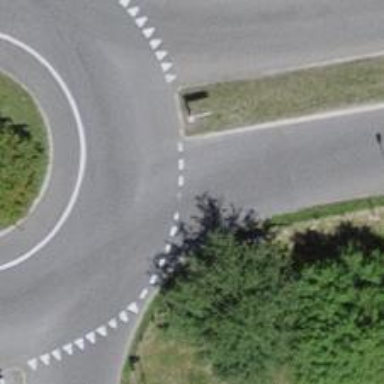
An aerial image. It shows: Secondary road with asphalt surface.